Question: I set the TPageControl Style to Flat Buttons ('tsFlatButtons'), and change the tab's button color using the 'OnDrawTab' event.
It works, but the button that is not-active has grey (btnFace color) border!

Any idea how to fix this?
'''
procedure TForm1.PageControlDrawTab(Control: TCustomTabControl;
TabIndex: Integer; const Rect: TRect; Active: Boolean);
var
AText: string;
ARect: TRect;
begin
with (Control as TPageControl).Canvas do
begin
ARect := Rect;
OffsetRect(ARect, 0, 4);
Brush.Color := COLOR1;
FillRect(Rect);
AText := TPageControl(Control).Pages[TabIndex].Caption;
with Control.Canvas do
DrawText(Control.Canvas.Handle, PChar(AText), -1,ARect, DT_CENTER or DT_SINGLELINE);
end;
end;
'''
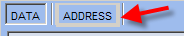
Answer: As a workaround, if the design is ok for you

, you can hide the current tabs:
'''
for I := 0 to Pred(PageControl1.PageCount) do
PageControl1.Pages[I].TabVisible := False;
'''
and add a
with these properties:
'''
BackgroundColor := clGradientActiveCaption;
SelectedColor := clGradientActiveCaption;
Style := tsModernTabs
'''